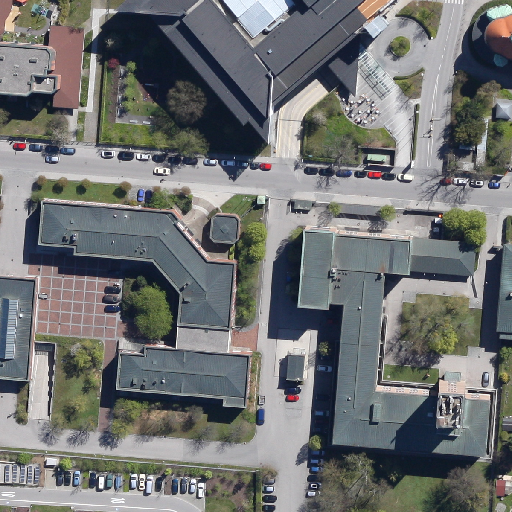
Referring expression: van